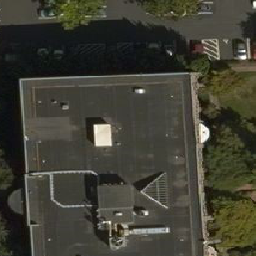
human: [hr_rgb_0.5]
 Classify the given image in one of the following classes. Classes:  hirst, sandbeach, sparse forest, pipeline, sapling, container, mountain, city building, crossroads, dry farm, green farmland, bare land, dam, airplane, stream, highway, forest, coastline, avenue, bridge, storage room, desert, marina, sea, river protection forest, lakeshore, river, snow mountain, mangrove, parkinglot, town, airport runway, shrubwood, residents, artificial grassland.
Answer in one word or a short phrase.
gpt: city building